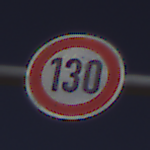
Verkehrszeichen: Geschwindigkeit130
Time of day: MorningAfternoon
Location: Outdoor (Nature)
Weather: Clear
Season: NotSpecified
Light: Natural